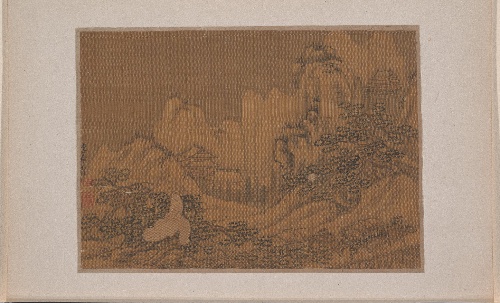
Artist: Li Xiying
Object type: Album leaf
Classification: Paintings
Medium: Miniature from album of eleven paintings; ink and color on silk
Culture: China
Period: Ming dynasty (?) (1368–1644)
Dimensions: 5 x 6 3/4 in. (12.7 x 17.1 cm)
Department: Asian Art
Credit line: Rogers Fund, 1942
Accession year: 1942
Repository: Metropolitan Museum of Art, New York, NY
Tags: Carts|Mountains|Landscapes|Ox